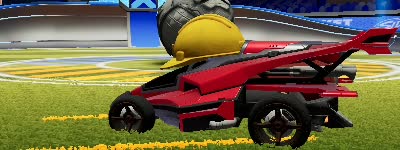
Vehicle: aftershock